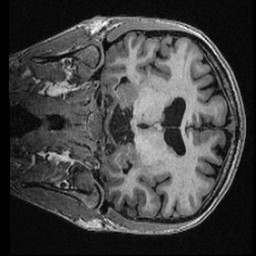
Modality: T1w
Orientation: coronal
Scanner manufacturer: ge
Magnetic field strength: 3 T
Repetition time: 0.006736 s
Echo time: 0.002996 s